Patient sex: M
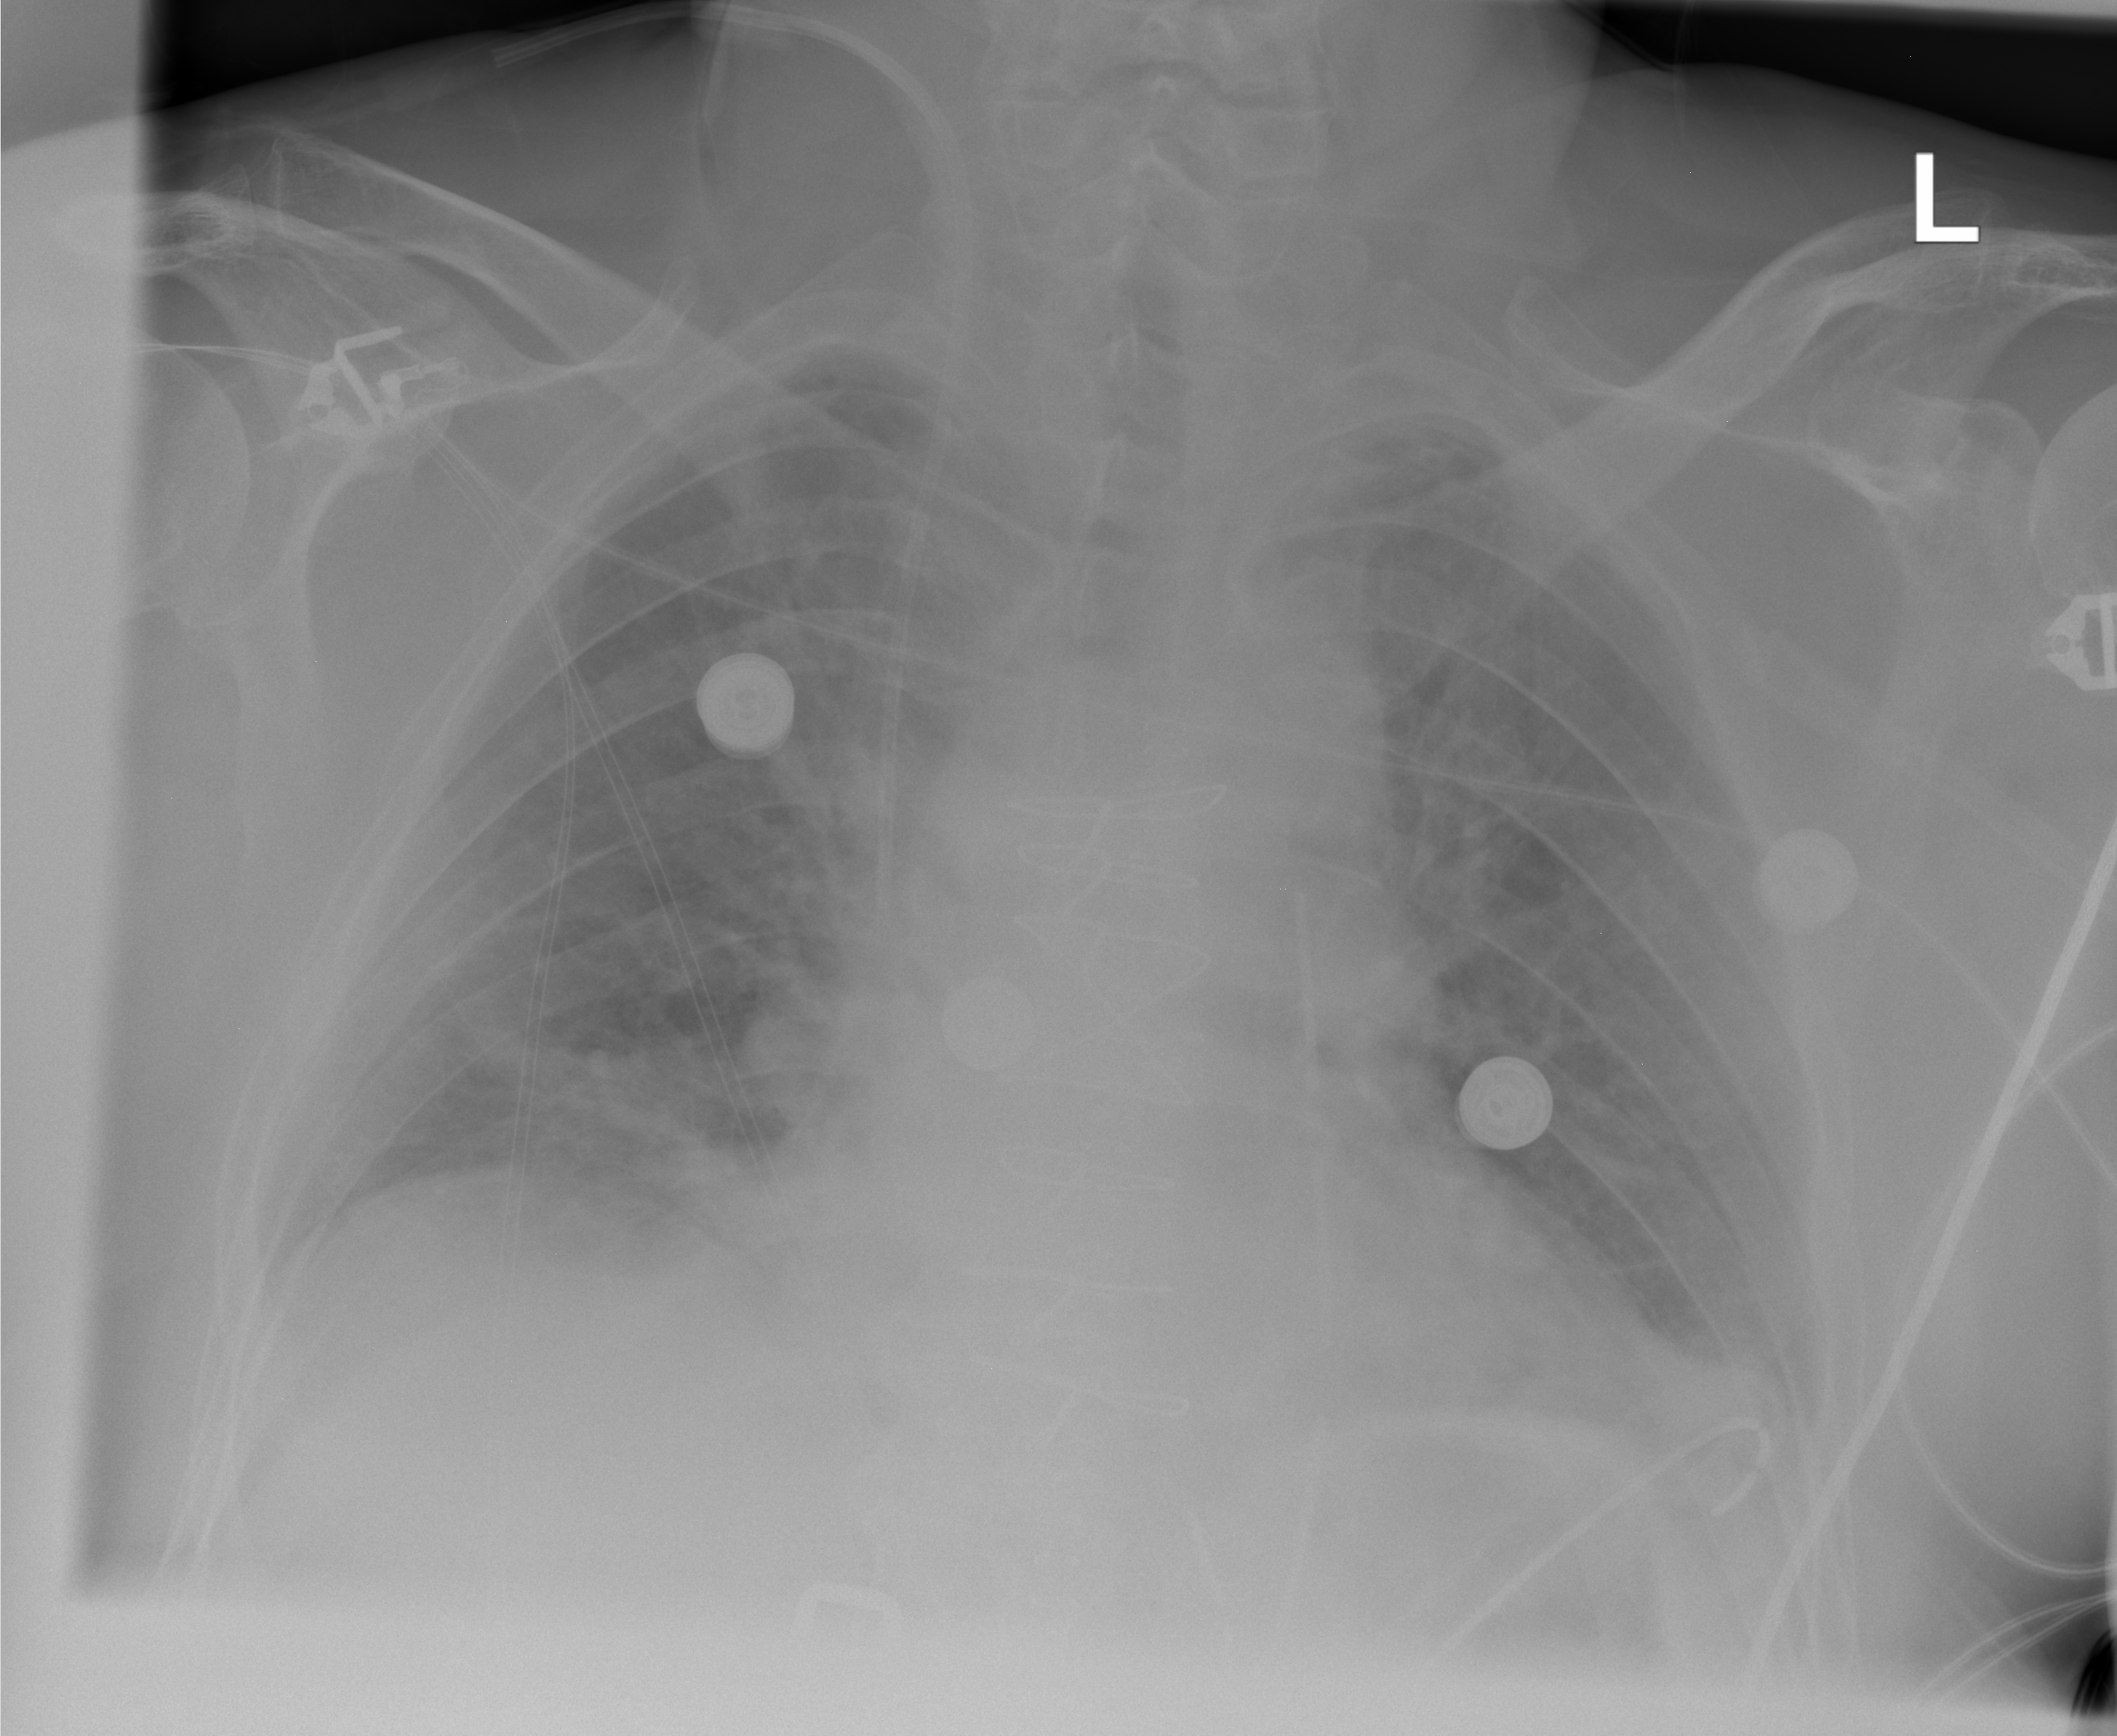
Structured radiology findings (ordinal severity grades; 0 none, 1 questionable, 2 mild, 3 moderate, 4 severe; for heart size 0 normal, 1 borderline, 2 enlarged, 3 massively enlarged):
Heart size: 2
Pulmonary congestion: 0
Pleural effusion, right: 0
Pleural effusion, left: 0
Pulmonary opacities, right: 0
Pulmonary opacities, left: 0
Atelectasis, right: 2
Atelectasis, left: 2